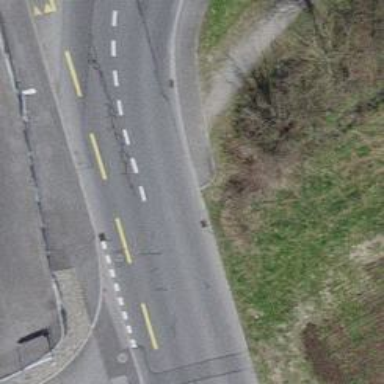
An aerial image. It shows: Kerb serving as barrier.